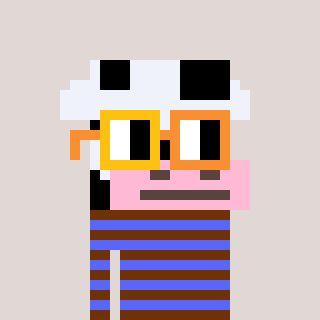
a pixel art character with square yellow and orange glasses, a cow-shaped head and a purple-colored body on a warm background